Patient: sex F, age 31
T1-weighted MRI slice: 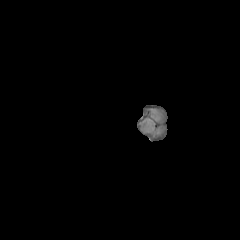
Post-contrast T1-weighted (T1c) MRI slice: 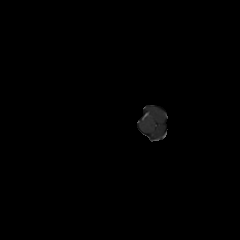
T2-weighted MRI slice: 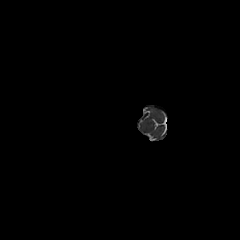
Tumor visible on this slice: no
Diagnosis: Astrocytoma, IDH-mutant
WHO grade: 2